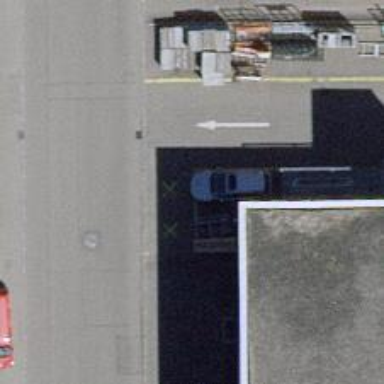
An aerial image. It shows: Charging station.